Question: This is the DTO
'''
public class Employee
{
public int EmployeeID { get; set; }
public string EmployeeName { get; set; }
public string EmployeeeAddress { get; set; }
}
'''
This is the Response
'''
public class EmployeeResponse
{
public List<Employee> listofemp { get; set; }
}
'''
This is the Service stack Service
'''
public class EmployeeServices:Service
{
public dbRepo<Employee> objEmploye; //Repository (which is working fine)
public EmployeeServices()
{
objEmploye = new dbRepo<Employee>();
}
public object getAll(Employee obj)
{
var objlist = new EmployeeResponse {listofemp = objEmploye.GetAll().ToList()};
return objlist.listofemp;
}
}
'''
this is the AppHostBase class
'''
public class ServiceHostApp:AppHostBase
{
public ServiceHostApp()
: base("ServiceStack WebSerivces", typeof(EmployeeServices).Assembly)
{
}
public override void Configure(Funq.Container container)
{
}
}
'''

My Question is why EmployeeServices Metod are not showing in the Metadata ?
is there any additional thing do i need to do ??
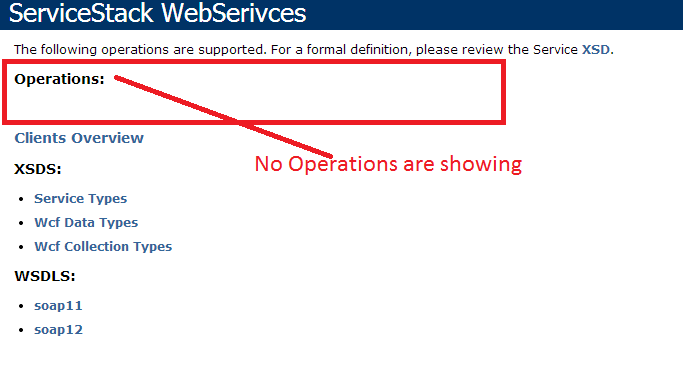
Answer: ServiceStack operates on the method names matching the Http Verb used, so instead of 'getAll' you should really be using 'Get' (or 'All' if any verb can be used to do that).
No need to return an 'object'...
'''
public List<Employee> Get(Employee obj)
{
var objlist = new EmployeeResponse {listofemp = objEmploye.GetAll().ToList()};
return objlist.listofemp;
}
'''
Lastly, you can always adorn 'Employee' with:
'''
[Route("/Employee")]
public class Employee
{
public int EmployeeID { get; set; }
public string EmployeeName { get; set; }
public string EmployeeeAddress { get; set; }
}
'''
That attribute is define in the namespace 'ServiceStack.ServiceHost'.